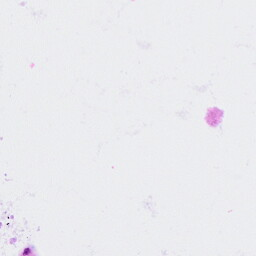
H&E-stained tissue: Cervix